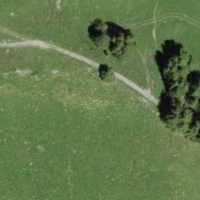
EUNIS habitat code: 26
Species observed at this site:
Marmota marmota
Periparus ater